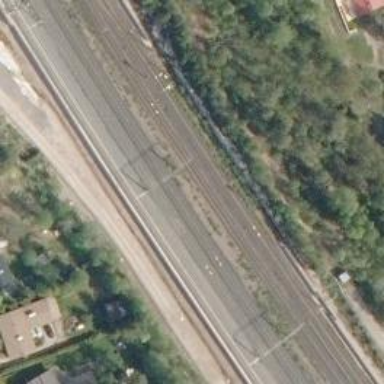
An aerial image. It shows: Railway signal.